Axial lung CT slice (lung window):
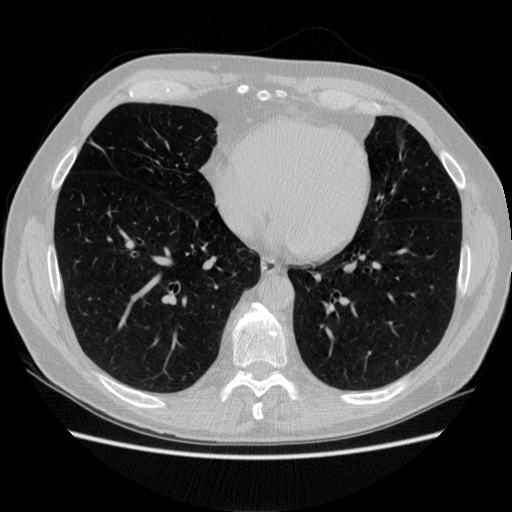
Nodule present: no